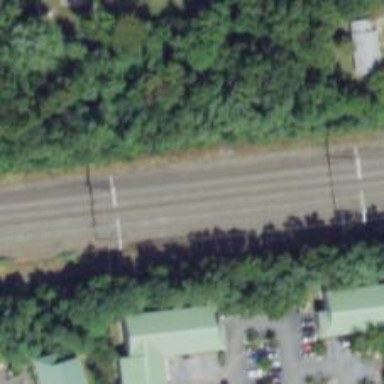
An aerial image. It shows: Railway track with contact line for electrification.